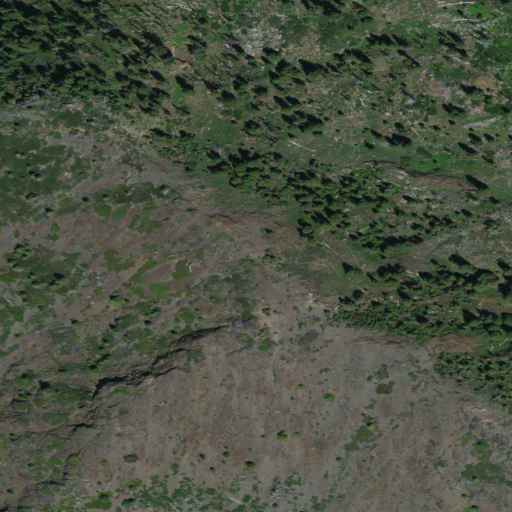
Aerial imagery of ridge(s) in California named Hell Hole Ridge containing evergreen forest, shrub, barren land, low intensity development, medium intensity development, grassland, high intensity development, and open development